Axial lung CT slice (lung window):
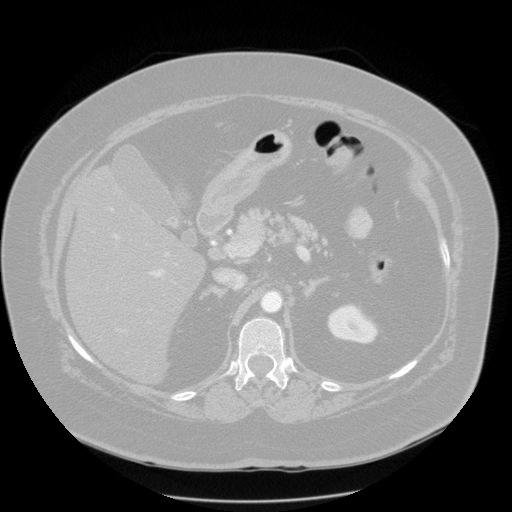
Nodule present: no